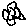
Label: flower